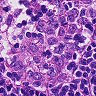
Metastatic tissue present: no